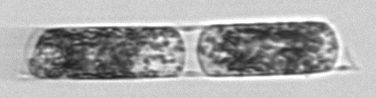
Label: Hemiaulus